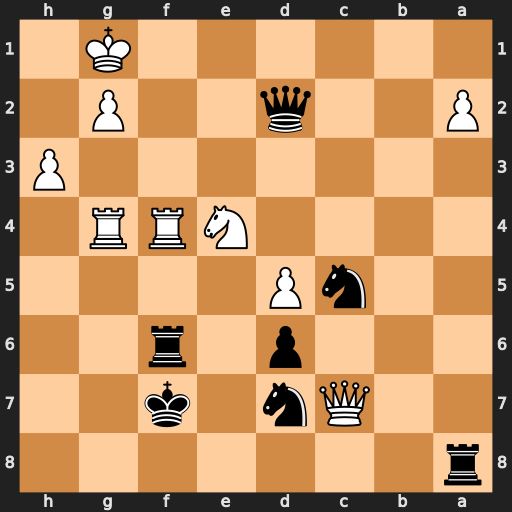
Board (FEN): r7/2Qn1k2/3p1r2/2nP4/4NRR1/7P/P2q2P1/6K1
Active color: b
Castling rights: -
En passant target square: -
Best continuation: Qe3+ Kh2 Rxf4